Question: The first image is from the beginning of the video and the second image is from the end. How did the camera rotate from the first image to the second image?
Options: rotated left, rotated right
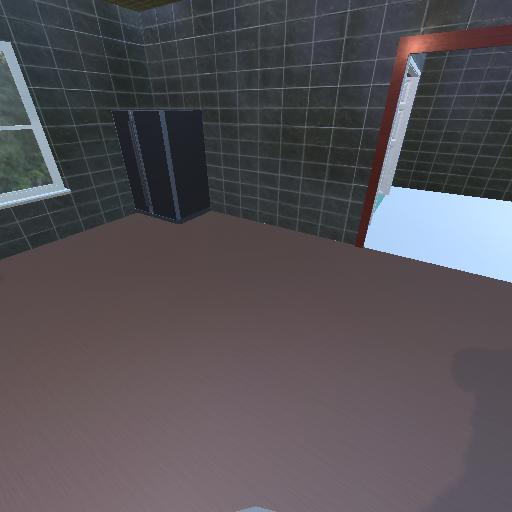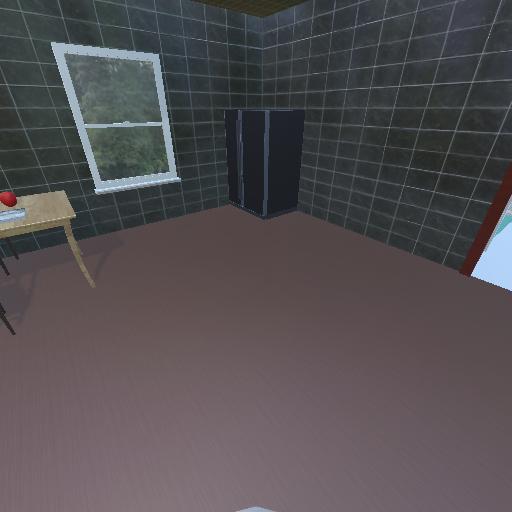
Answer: rotated left